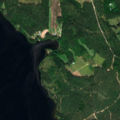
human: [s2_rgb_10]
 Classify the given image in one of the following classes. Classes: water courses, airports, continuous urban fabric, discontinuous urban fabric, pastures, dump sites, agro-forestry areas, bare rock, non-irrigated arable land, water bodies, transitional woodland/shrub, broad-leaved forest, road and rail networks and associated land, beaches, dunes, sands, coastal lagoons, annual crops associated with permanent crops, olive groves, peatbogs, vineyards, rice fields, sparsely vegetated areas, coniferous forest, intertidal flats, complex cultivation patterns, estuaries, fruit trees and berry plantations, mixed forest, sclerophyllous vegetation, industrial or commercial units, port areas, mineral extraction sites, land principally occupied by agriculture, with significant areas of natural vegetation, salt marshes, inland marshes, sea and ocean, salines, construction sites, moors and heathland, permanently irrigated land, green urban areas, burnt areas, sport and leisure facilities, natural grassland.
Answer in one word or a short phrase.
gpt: coniferous forest, transitional woodland/shrub, water bodies